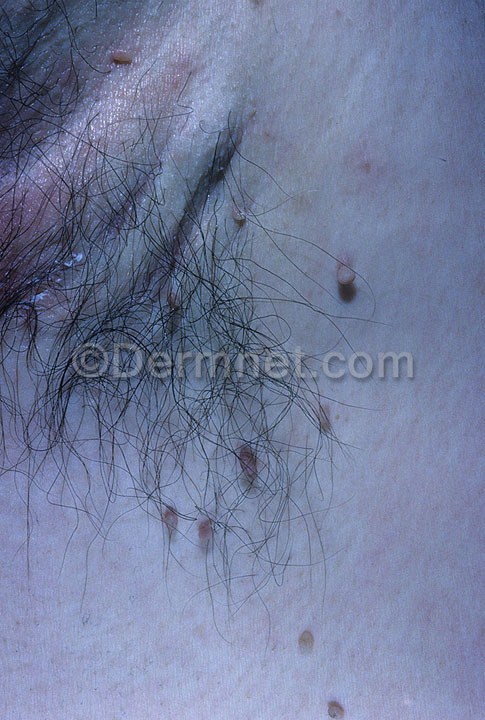
Disease: Seborrheic Keratoses and other Benign Tumors